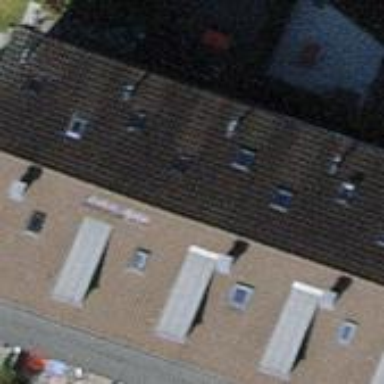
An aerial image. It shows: Terrace building.